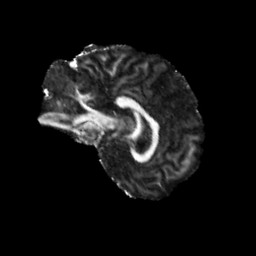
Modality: FA
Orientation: sagittal
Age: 62
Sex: male
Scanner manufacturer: siemens
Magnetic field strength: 3 T
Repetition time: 3.23 s
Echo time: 0.0892 s